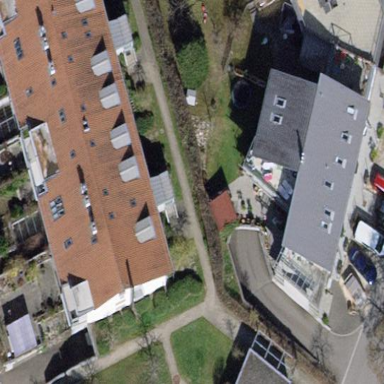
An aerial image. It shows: Gabled building with the roof oriented along its structure.